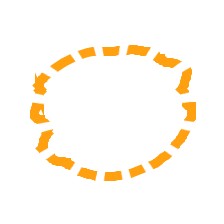
Shape: circle